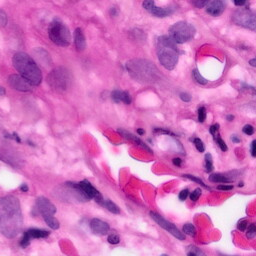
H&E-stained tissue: Pancreatic